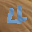
Label: 4